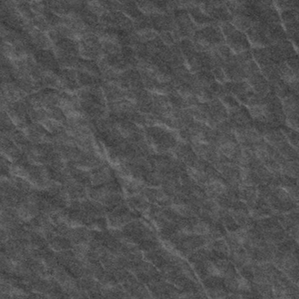
Label: frost